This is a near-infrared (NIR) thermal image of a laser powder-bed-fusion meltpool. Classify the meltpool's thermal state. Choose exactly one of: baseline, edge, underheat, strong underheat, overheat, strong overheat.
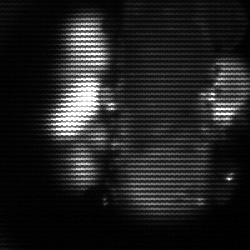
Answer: strong underheat